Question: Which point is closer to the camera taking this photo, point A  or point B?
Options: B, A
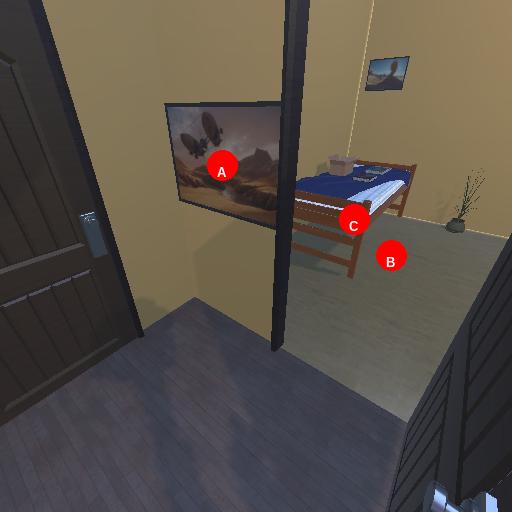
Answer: B